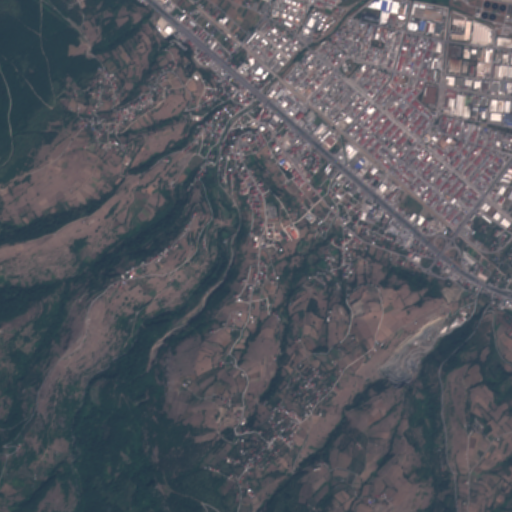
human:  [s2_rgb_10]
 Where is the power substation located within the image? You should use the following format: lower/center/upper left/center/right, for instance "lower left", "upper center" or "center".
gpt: The power substation is located in the center of the image.
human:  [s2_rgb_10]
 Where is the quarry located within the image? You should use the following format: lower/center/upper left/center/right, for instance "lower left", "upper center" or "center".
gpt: The quarry is located in the lower right of the image.
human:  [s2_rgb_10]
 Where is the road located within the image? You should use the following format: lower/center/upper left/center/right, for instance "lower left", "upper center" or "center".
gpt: There is no road in the image.